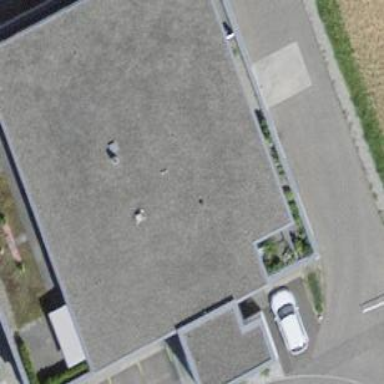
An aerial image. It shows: Industrial building.